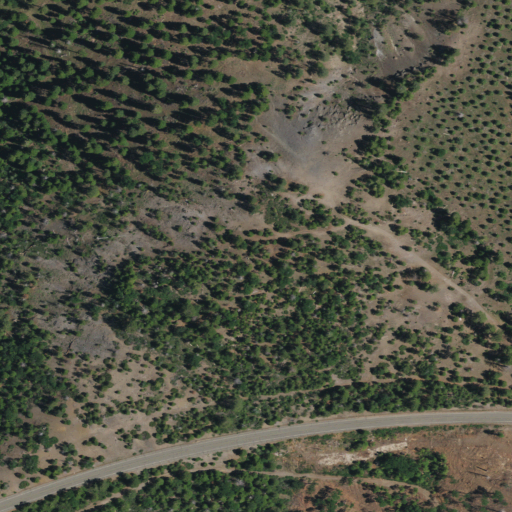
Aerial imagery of mountain in California named Old Iron Mountain containing evergreen forest, shrub, low intensity development, open development, and grassland